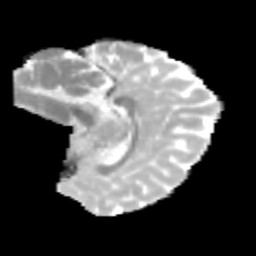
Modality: MD
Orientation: sagittal
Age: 10
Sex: female
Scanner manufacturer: siemens
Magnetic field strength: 3 T
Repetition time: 3.8 s
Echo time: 0.07 s